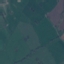
Land use / land cover: Pasture